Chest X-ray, PA view. Patient: 63 years old, sex M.
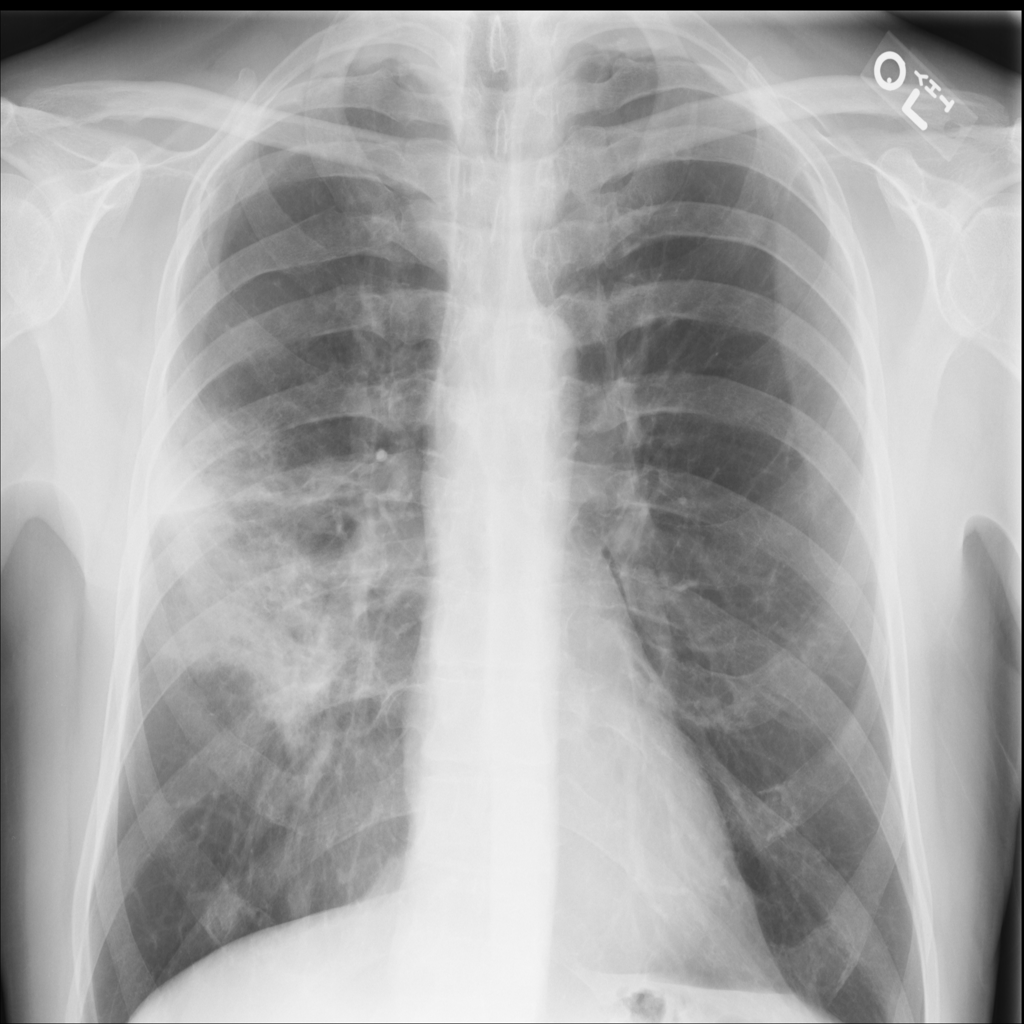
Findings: Infiltration